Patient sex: M
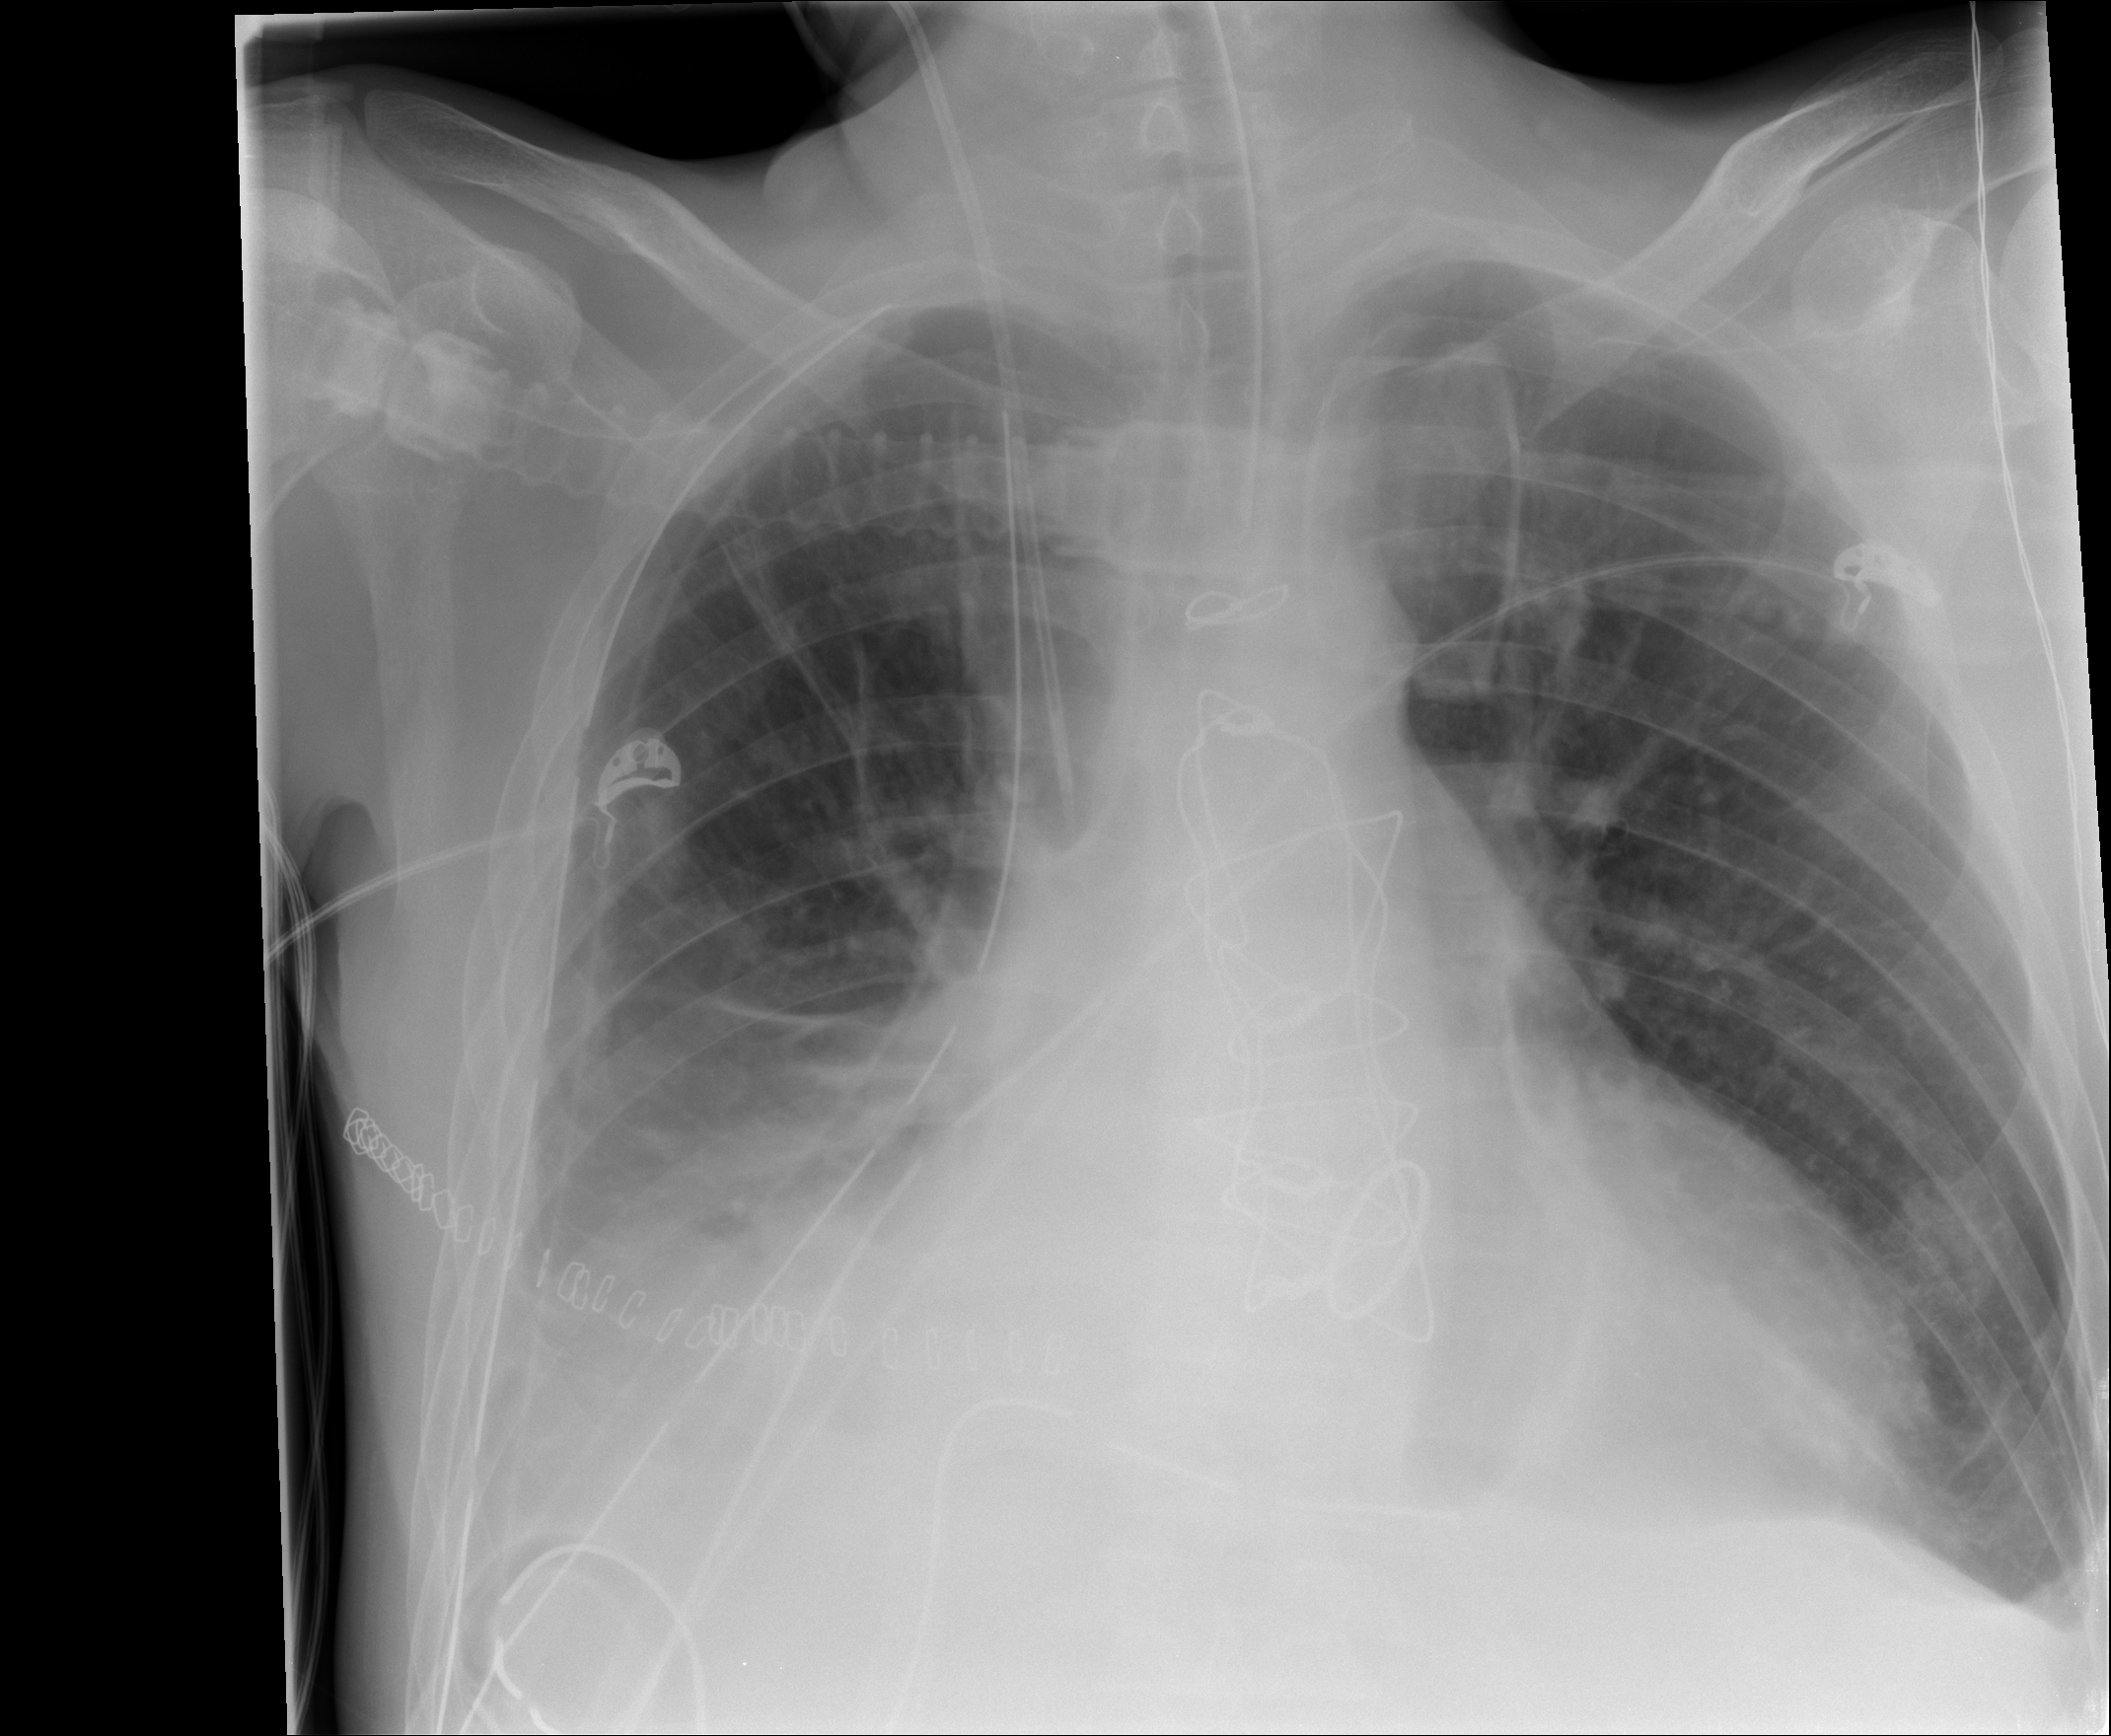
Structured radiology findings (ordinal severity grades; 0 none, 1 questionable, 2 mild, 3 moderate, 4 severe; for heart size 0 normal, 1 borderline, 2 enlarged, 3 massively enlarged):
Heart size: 2
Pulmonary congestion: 0
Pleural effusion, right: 2
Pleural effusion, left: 1
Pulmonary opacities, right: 2
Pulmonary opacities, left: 0
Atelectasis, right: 3
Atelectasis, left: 0